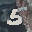
Label: 5